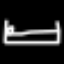
Label: bed